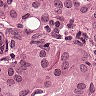
Metastatic tissue present: yes